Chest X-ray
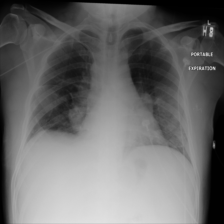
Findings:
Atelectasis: negative
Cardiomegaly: negative
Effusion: negative
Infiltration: negative
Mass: negative
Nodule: negative
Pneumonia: negative
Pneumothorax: positive
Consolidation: negative
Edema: negative
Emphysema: negative
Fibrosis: negative
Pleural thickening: negative
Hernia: negative